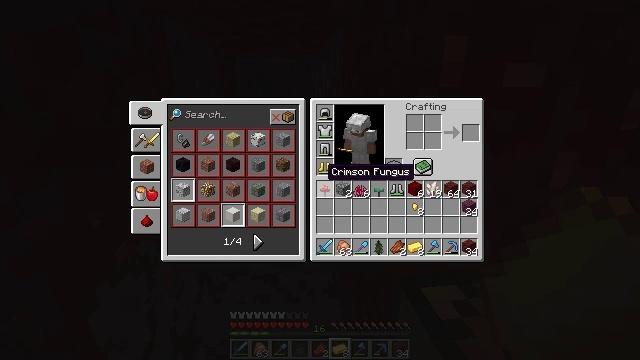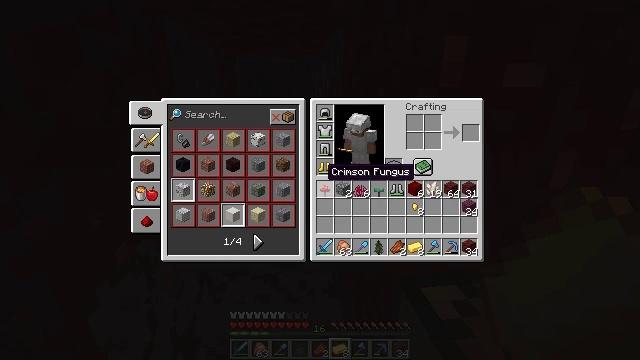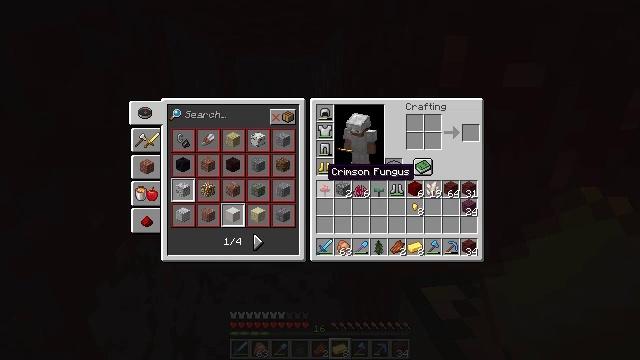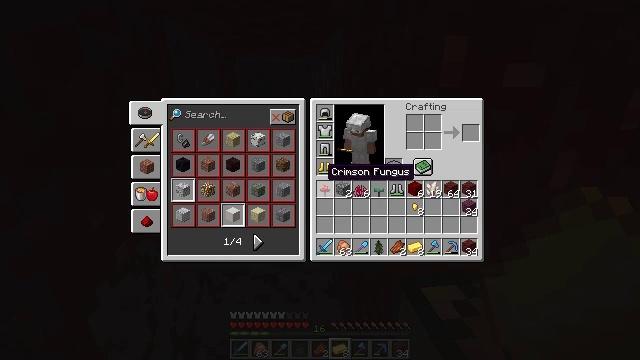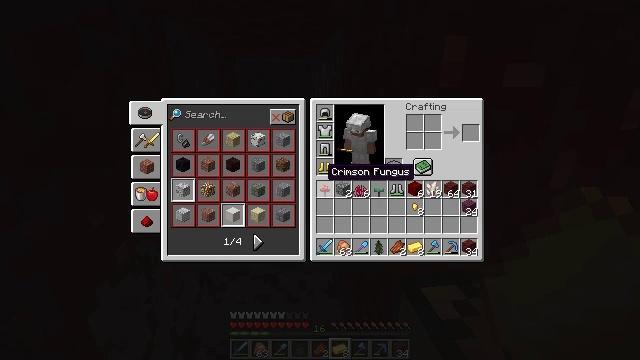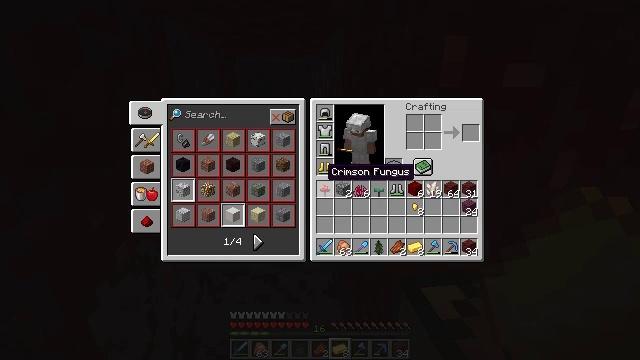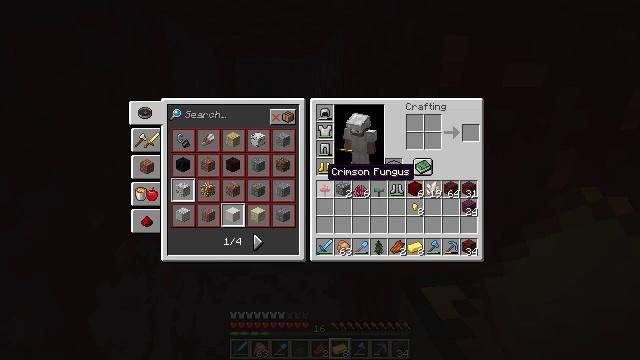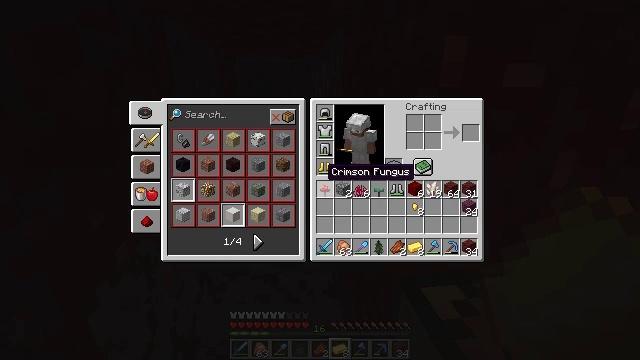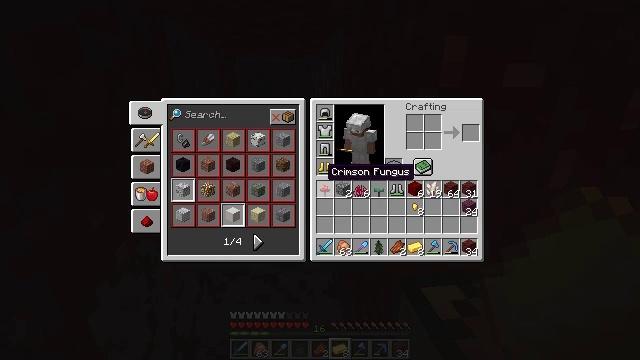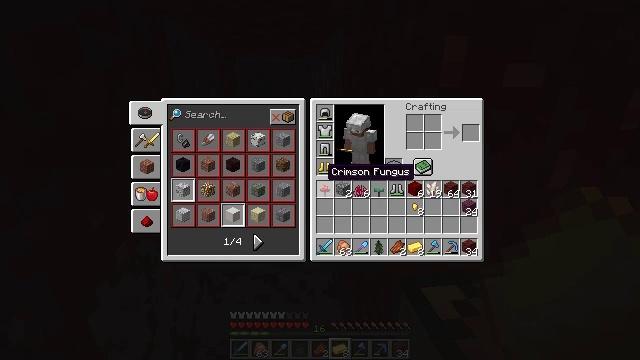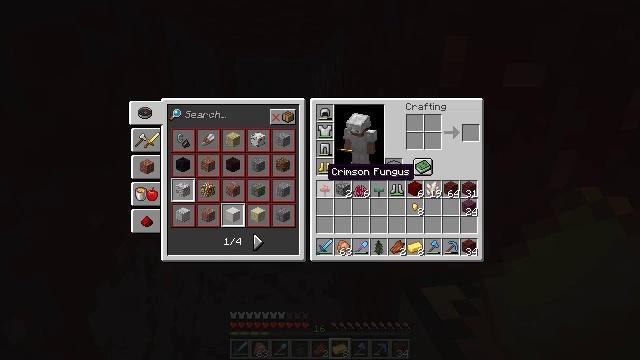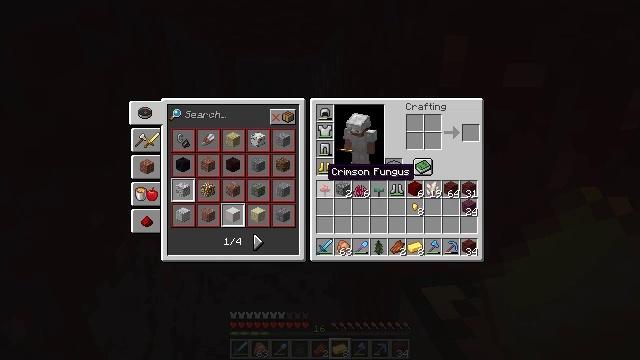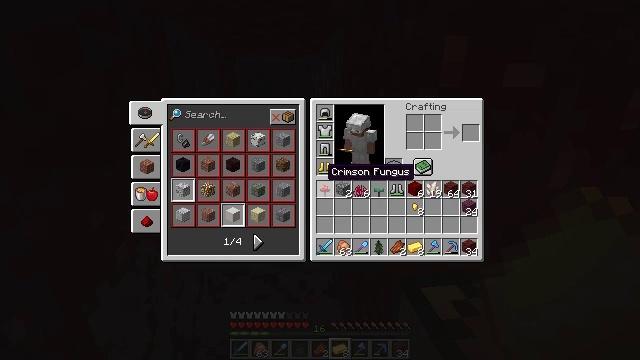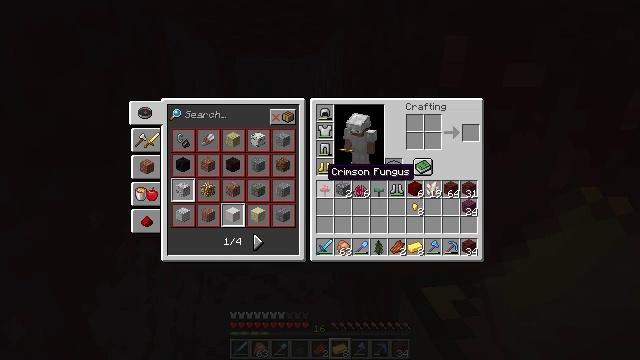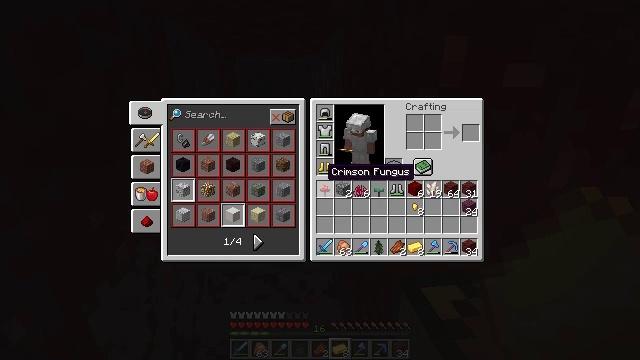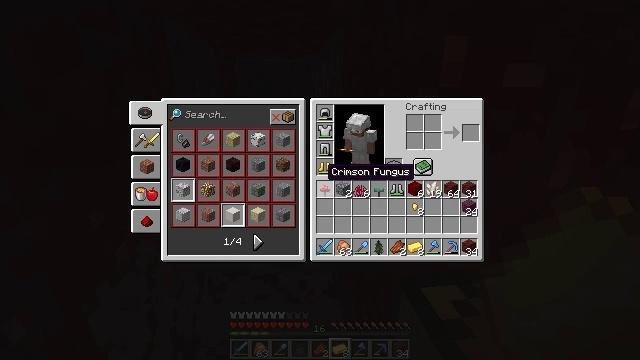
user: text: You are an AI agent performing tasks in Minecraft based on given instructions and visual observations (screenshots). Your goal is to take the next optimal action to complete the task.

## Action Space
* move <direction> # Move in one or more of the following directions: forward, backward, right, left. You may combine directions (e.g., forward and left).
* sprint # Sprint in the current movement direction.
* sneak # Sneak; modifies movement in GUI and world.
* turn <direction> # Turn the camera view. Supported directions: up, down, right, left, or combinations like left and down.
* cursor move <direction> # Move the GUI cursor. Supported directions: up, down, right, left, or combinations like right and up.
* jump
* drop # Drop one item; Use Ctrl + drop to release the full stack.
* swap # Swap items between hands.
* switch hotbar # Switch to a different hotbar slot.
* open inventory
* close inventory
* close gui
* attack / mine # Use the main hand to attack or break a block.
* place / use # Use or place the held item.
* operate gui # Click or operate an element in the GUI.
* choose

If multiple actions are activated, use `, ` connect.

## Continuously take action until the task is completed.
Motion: motion action
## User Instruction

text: Harvest nether wart blocks for resources.
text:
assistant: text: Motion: no_op
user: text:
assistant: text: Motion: no_op
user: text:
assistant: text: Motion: no_op
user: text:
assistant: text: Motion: no_op
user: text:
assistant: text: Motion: no_op
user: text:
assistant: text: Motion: no_op
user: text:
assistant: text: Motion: no_op
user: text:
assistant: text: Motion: no_op
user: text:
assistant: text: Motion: no_op
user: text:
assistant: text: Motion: no_op
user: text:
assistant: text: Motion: no_op
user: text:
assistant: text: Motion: no_op
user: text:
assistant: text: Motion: no_op
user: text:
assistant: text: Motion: no_op
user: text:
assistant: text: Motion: no_op
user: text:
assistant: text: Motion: no_op
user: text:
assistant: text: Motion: no_op
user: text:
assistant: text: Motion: no_op
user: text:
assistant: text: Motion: no_op
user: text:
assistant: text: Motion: no_op
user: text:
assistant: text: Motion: no_op
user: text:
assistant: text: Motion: no_op
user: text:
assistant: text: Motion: no_op
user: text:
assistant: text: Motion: no_op
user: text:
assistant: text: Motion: no_op
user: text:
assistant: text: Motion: no_op
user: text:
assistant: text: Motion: no_op
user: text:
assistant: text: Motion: no_op
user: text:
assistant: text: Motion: no_op
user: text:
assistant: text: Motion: no_op